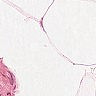
Metastatic tissue present: no